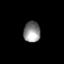
Tissue: prostate
Cell type: T cells
Senescence score: 0.7707
Nuclear area (px): 343
Mean DAPI intensity: 138.504